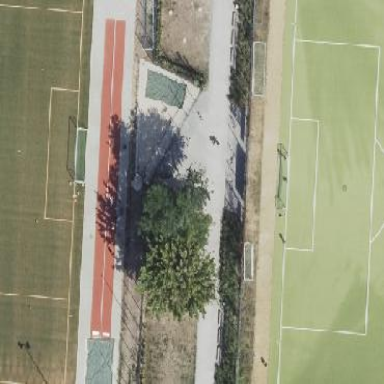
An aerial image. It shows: Fitness station in leisure land area.